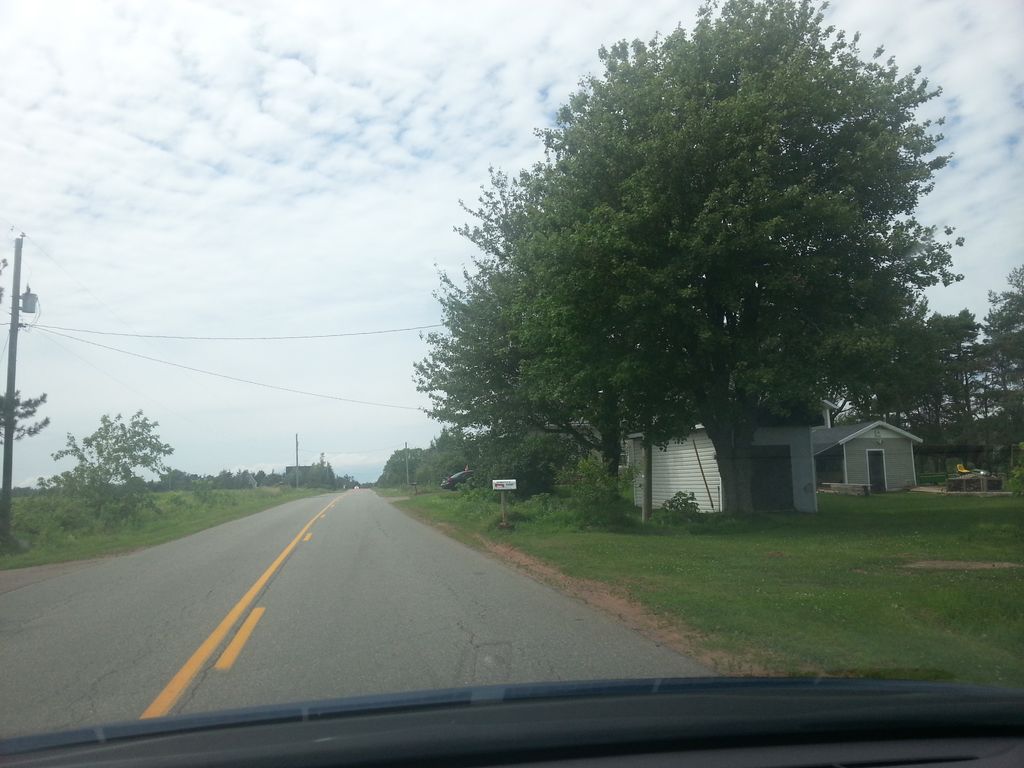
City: charlottetown